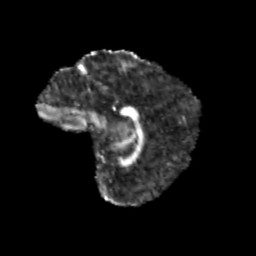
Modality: FA
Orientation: sagittal
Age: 10
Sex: female
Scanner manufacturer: siemens
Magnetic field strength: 3 T
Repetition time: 3.8 s
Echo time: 0.07 s